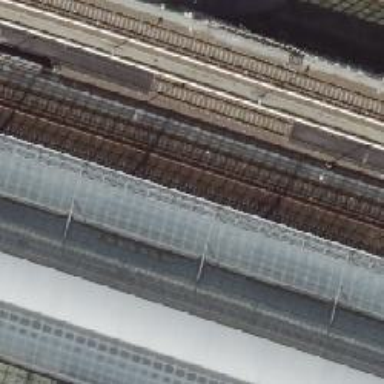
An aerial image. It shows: Railway signal.